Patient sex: F
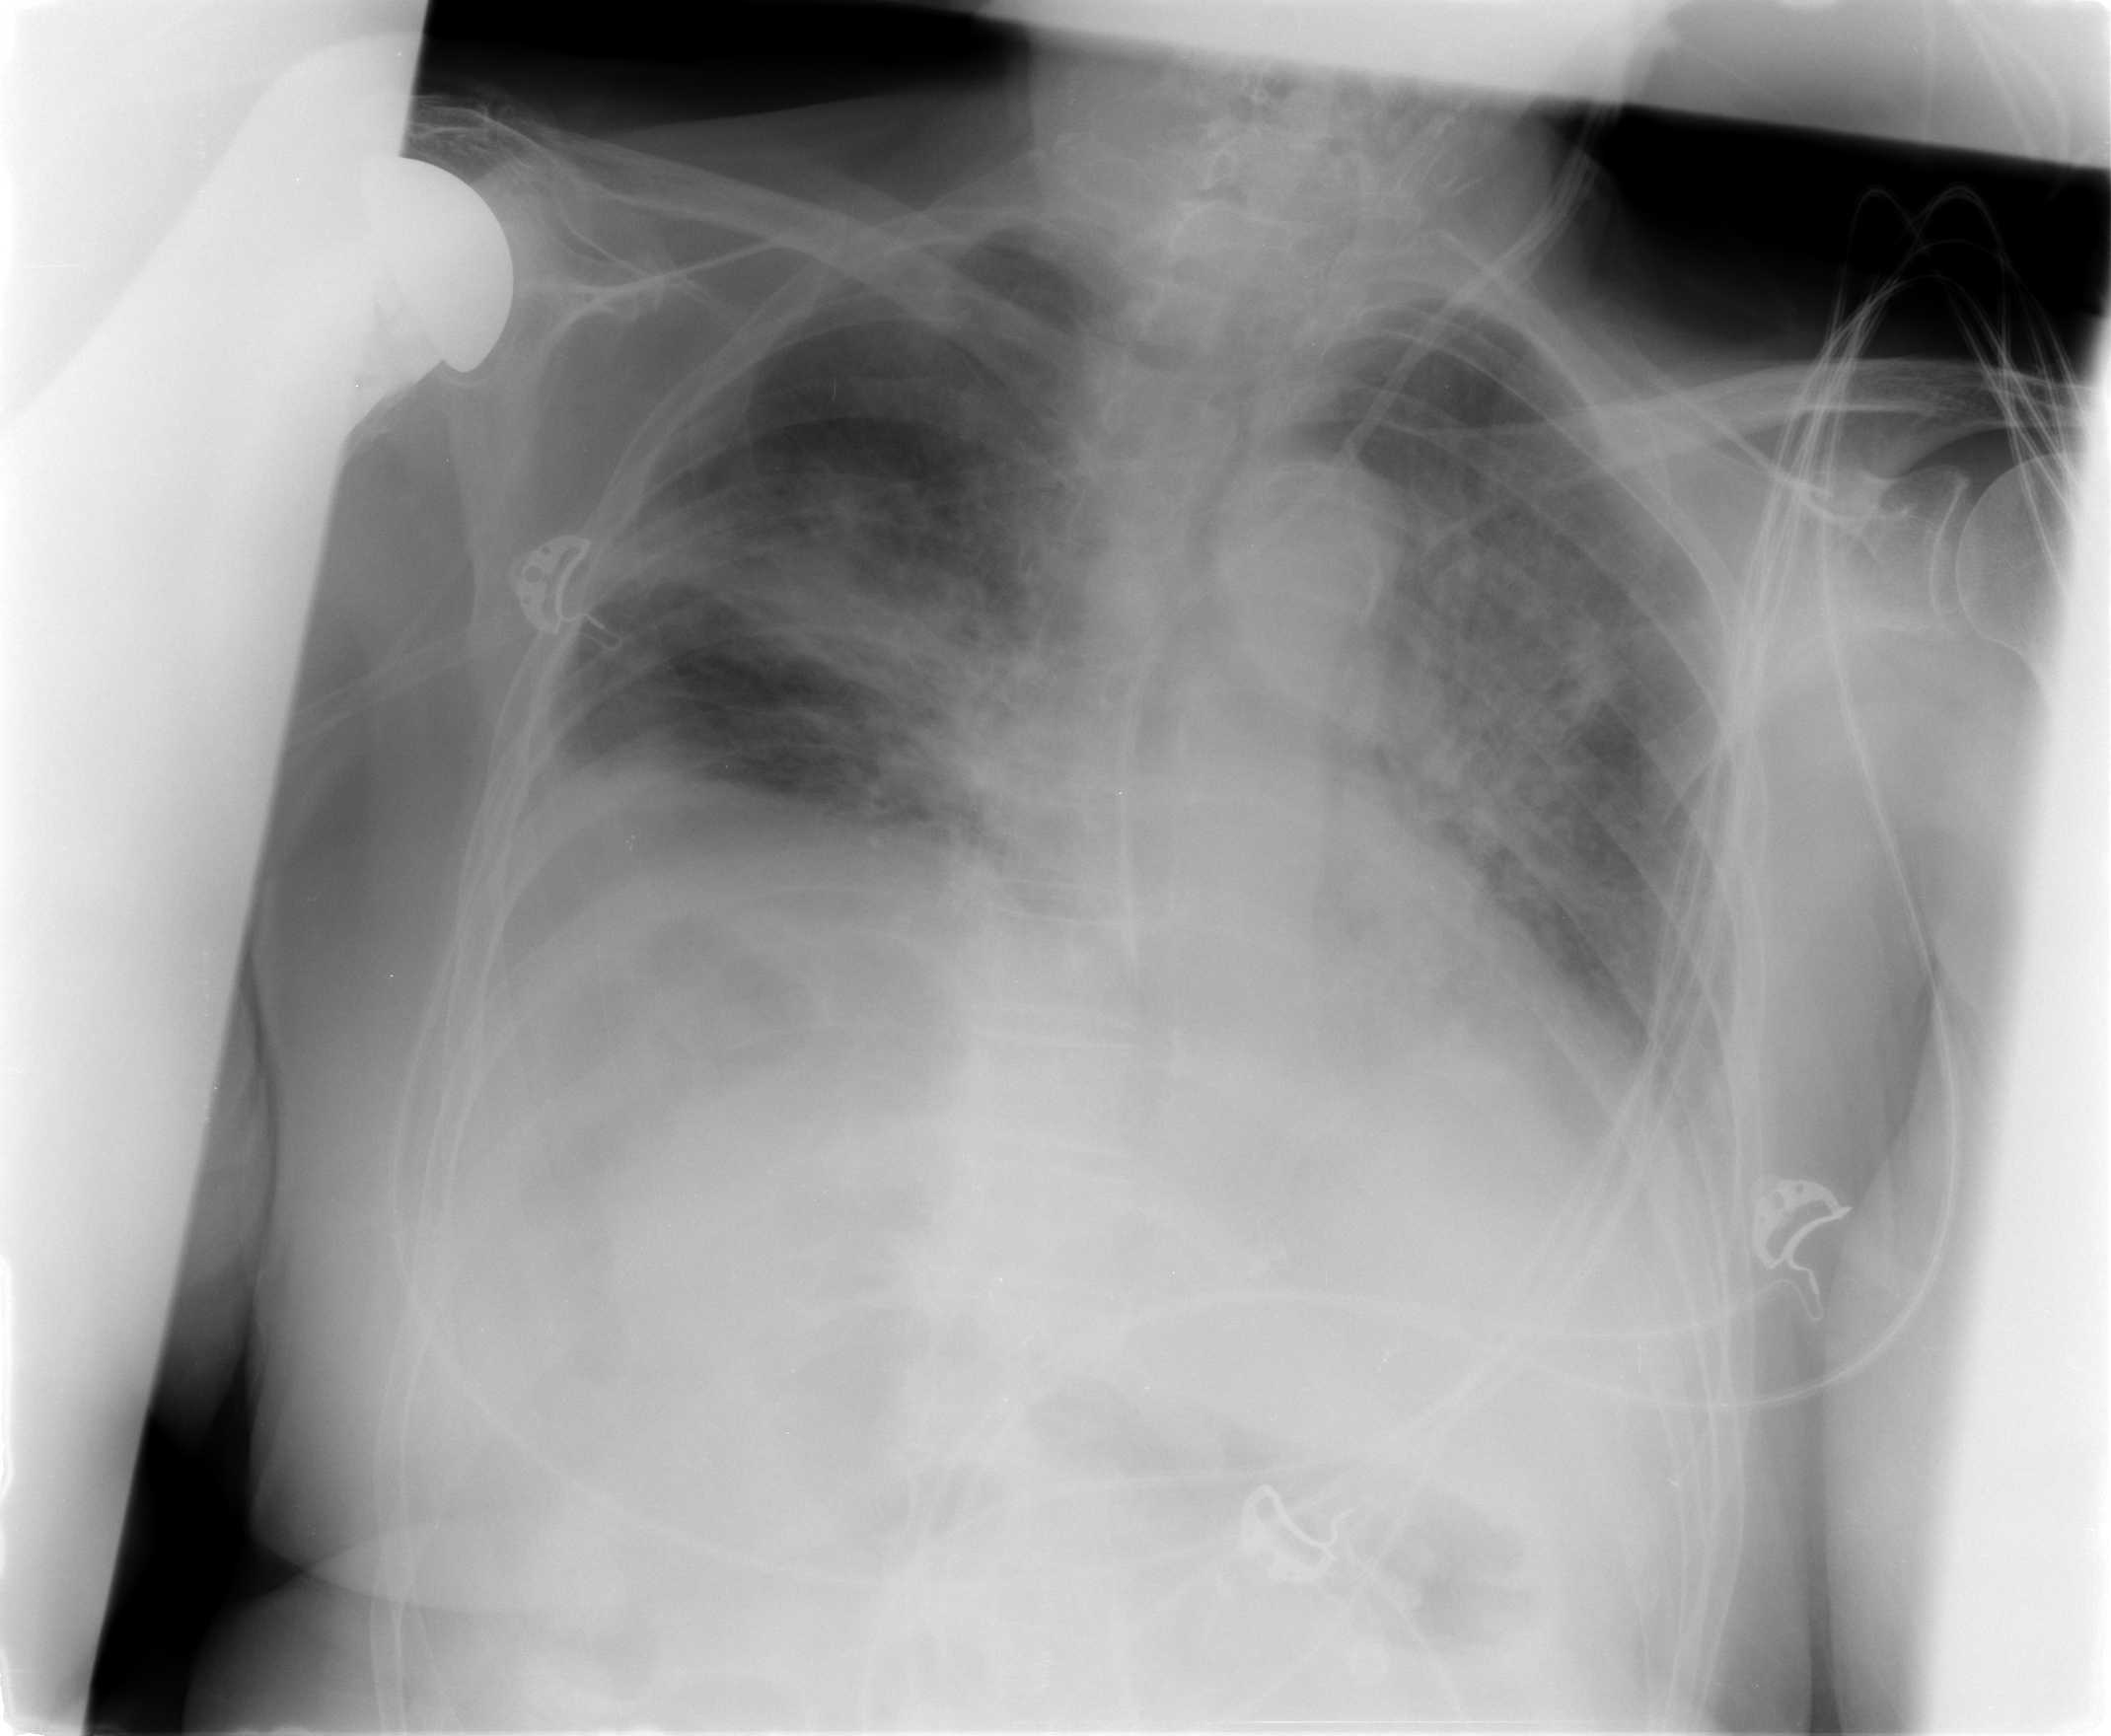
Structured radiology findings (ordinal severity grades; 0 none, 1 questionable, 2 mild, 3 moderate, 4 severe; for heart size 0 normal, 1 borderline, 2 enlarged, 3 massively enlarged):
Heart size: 0
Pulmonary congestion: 2
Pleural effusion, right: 2
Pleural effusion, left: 0
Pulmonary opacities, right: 3
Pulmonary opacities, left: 2
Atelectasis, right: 2
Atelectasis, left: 0